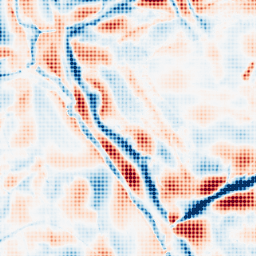
Category: wavelet
Decomposition family: wavelet_biorthogonal
Decomposition parameters: wavelet: bior3.5
level: 5
Upsampling method: sinc_blackman
Upsampling parameters: scale: 4
kernel_size: 4
Upsampling scale: 4